Question: I'm drawing a rectangle and while drawing the rectangle in real time it also padding each rectangle edge left,right,up,down with green points on each edge.
Now i set it to 36 points each rectangle edge:
'''
using System;
using System.Collections.Generic;
using System.ComponentModel;
using System.Data;
using System.Drawing;
using System.Linq;
using System.Text;
using System.Threading.Tasks;
using System.Windows.Forms;
namespace mws
{
public partial class PaddingPoints : Form
{
private List<PointF> points = new List<PointF>();
private Point RectStartPoint;
private Image img;
private Image imgClone;
private Pen myPen;
private int n = 36; //number of points
private Bitmap _bmpBU = null;
public PaddingPoints()
{
InitializeComponent();
this.DoubleBuffered = true;
_bmpBU = new Bitmap(@"D:\MyWeatherStation-Images-And-Icons
adar090.PNG");
myPen = new Pen(Brushes.Red, 2);
//Bitmap to hold the picturebox image
img = new Bitmap(pictureBox1.Width, pictureBox1.Height);
Graphics g;
using (g = Graphics.FromImage(img))
{
g.DrawImage(_bmpBU, 0, 0, pictureBox1.Width, pictureBox1.Height);
}
//image to hold the original picturebox. We need it to clear img to the original
//picturebox image
imgClone = (Bitmap)img.Clone();
//We draw always on img and then we invalidate
pictureBox1.Image = img;
}
private void PaddingPoints_Load(object sender, EventArgs e)
{
}
private void pictureBox1_MouseDown(object sender, MouseEventArgs e)
{
RectStartPoint = e.Location;
}
private void pictureBox1_MouseMove(object sender, MouseEventArgs e)
{
if (e.Button == MouseButtons.Left && e.Location != RectStartPoint)
{
DrawRectangle(e.Location);
}
}
private void DrawRectangle(Point pnt)
{
Graphics g = Graphics.FromImage(img);
int width, height, i, x, y;
g.SmoothingMode = System.Drawing.Drawing2D.SmoothingMode.AntiAlias;
//Clear img from the rectangle we drawn previously
g.DrawImage(imgClone, 0, 0);
if (pnt.X == RectStartPoint.X || pnt.Y == RectStartPoint.Y)
{
g.DrawLine(myPen, RectStartPoint.X, RectStartPoint.Y, pnt.X, pnt.Y);
}
else
{
g.DrawRectangle(myPen, Math.Min(RectStartPoint.X, pnt.X), Math.Min(RectStartPoint.Y, pnt.Y),
Math.Abs(RectStartPoint.X - pnt.X), Math.Abs(RectStartPoint.Y - pnt.Y));
//width of spaces between points
width = (int)((Math.Abs(RectStartPoint.X - pnt.X)) / (n - 1));
//height of spaces between points
height = (int)((Math.Abs(RectStartPoint.Y - pnt.Y)) / (n - 1));
//we always want the upper left x, y coordinates as a reference drawing clockwise
x = Math.Min(RectStartPoint.X, pnt.X);
y = Math.Min(RectStartPoint.Y, pnt.Y);
//Drawing the points. change the 3, 6 values for larger ones
for (i = 0; i < n - 1; i++)
{
//Up side
g.FillEllipse(Brushes.Green, new Rectangle(x - 3, Math.Min(RectStartPoint.Y, pnt.Y) - 3, 6, 6));
//Right side
g.FillEllipse(Brushes.Green, new Rectangle(Math.Min(RectStartPoint.X, pnt.X) + Math.Abs(RectStartPoint.X - pnt.X) - 3, y - 3, 6, 6));
//Bottom side
g.FillEllipse(Brushes.Green, new Rectangle(x - 3, Math.Min(RectStartPoint.Y, pnt.Y) + Math.Abs(RectStartPoint.Y - pnt.Y) - 3, 6, 6));
//Left side
g.FillEllipse(Brushes.Green, new Rectangle(Math.Min(RectStartPoint.X, pnt.X) - 3, y - 3, 6, 6));
PointF pointf = new PointF(Math.Min(RectStartPoint.X, pnt.X) - 3, y - 3);
points.Add(pointf);
x += width;
y += height;
}
g.FillEllipse(Brushes.Green, new Rectangle(Math.Min(RectStartPoint.X, pnt.X) + Math.Abs(RectStartPoint.X - pnt.X) - 3,
Math.Min(RectStartPoint.Y, pnt.Y) - 3, 6, 6));
g.FillEllipse(Brushes.Green, new Rectangle(Math.Min(RectStartPoint.X, pnt.X) + Math.Abs(RectStartPoint.X - pnt.X) - 3,
Math.Min(RectStartPoint.Y, pnt.Y) + Math.Abs(RectStartPoint.Y - pnt.Y) - 3, 6, 6));
}
g.Dispose();
//draw img to picturebox
pictureBox1.Invalidate();
}
private void pictureBox1_MouseUp(object sender, MouseEventArgs e)
{
int t = points.Count;
}
}
}
'''
The result is:

Now i want to do two thing in the pictureBox1 mouse up event:
To have a List of PointF with the coordinates of one of the rectangle edges.
For example if it's the left edge so the List should contain 36 coordinates X,Y for each point.
If it's the Top edge then also 36 points and same for bottom and right edges.
But only to get in the List one edge each time points.
And also to have a variable that will hold the distance from one edge otthe other one:
For example if i'm adding to the List points the 36 points of the left edge i want to get in int variable the distance between the left edge and the eight edge.
If i added to the List points the 36 points of the right edge then the int variable should hold the distance from the right edge to the left. Same for up and down edges.
Depending on what edge i get the points from.
For the List of Points i added to the top:
'''
private List<PointF> points = new List<PointF>();
'''
Then in the DrawRectangle method i added:
'''
PointF pointf = new PointF(Math.Min(RectStartPoint.X, pnt.X) - 3, y - 3);
points.Add(pointf);
'''
Then in the mouse up event when i'm using a breakpoint there i see that the List points have more then 4000 points coordinates inside many of them are the same.
I need to get for example only the left edge of the rectangle green points coordinates so points should have in the end 36 coordinates only and the distance from one edge to the other.
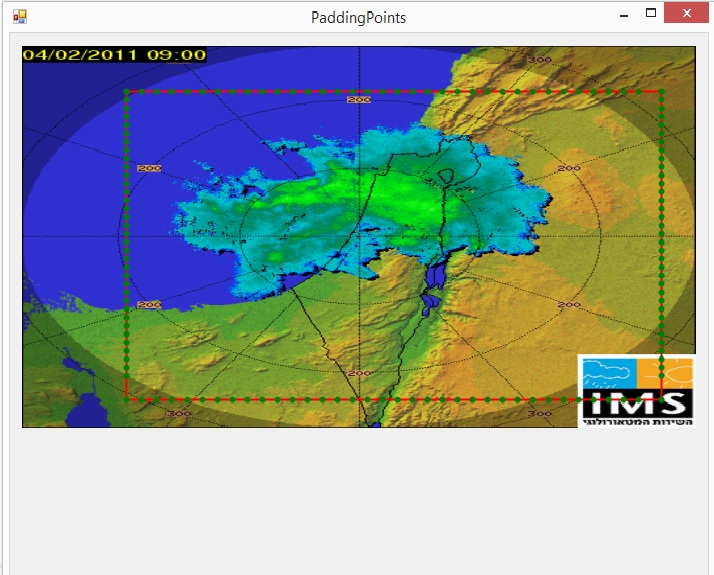
Answer: I think the reason for having so many points in your list is that you are calling 'DrawRectangle()' method on 'Mouse Move', which will be called for every and it will add 36 point to your point list.
In your code you just keep adding points to list but you are not clearing a values from list.
So, you should consider clearing list when you enter in 'DrawRectangle()' method, then check it in 'mouse up event'.